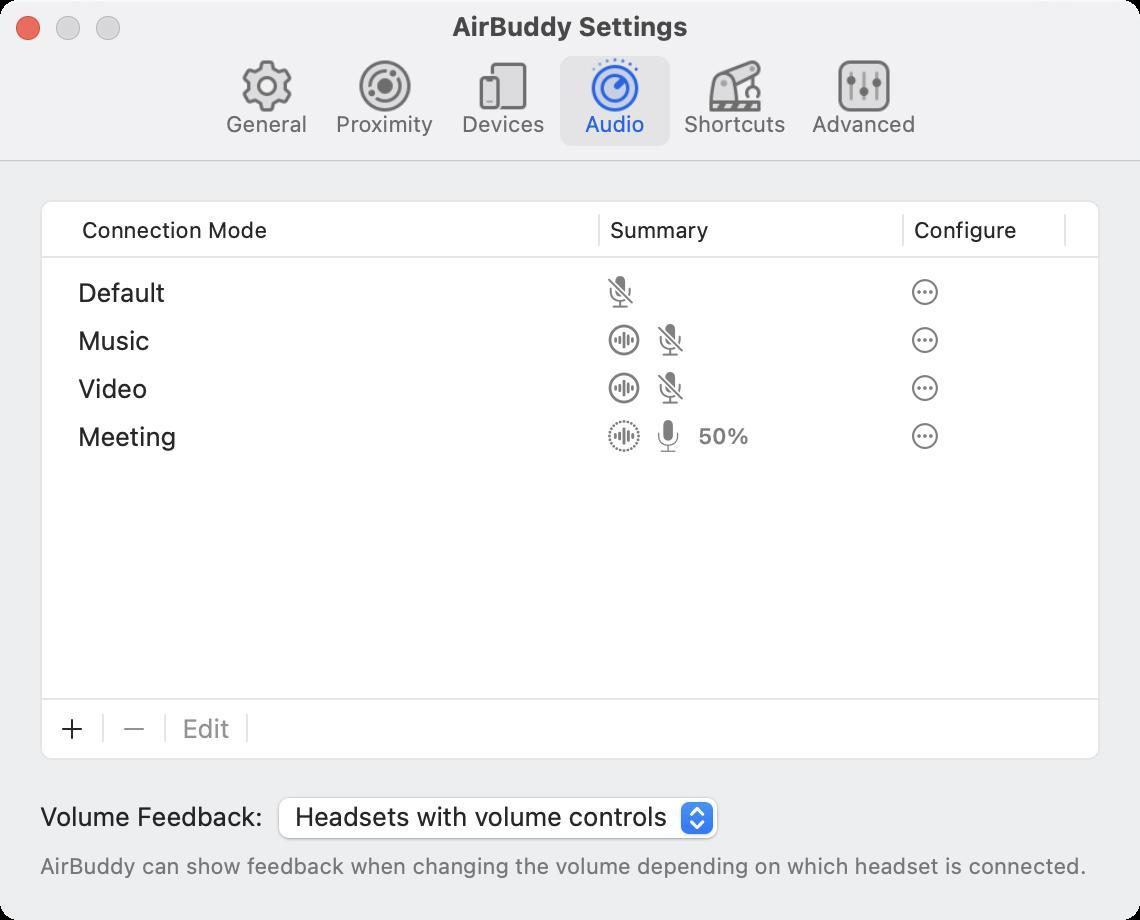
Accessibility tree:
{"name": "AirBuddy_Settings", "role": "AXWindow", "description": null, "role_description": "standard window", "value": null, "position": "506.00;237.00", "size": "570;460", "children": [{"name": null, "role": "AXGroup", "description": null, "role_description": "group", "value": null, "position": "0.00;80.00", "size": "570;380", "children": [{"name": null, "role": "AXGroup", "description": null, "role_description": "group", "value": null, "position": "20.00;100.00", "size": "530;280", "children": [{"name": null, "role": "AXGroup", "description": null, "role_description": "group", "value": null, "position": "21.00;349.00", "size": "528;30", "children": []}, {"name": "", "role": "AXButton", "description": "New connection mode", "role_description": "button", "value": null, "position": "21.00;349.00", "size": "30;30", "children": []}, {"name": "", "role": "AXButton", "description": "Delete connection mode", "role_description": "button", "value": null, "position": "52.00;349.00", "size": "30;30", "children": []}, {"name": "Edit", "role": "AXButton", "description": "Edit", "role_description": "button", "value": null, "position": "83.00;349.00", "size": "40;30", "children": []}, {"name": null, "role": "AXScrollArea", "description": null, "role_description": "scroll area", "value": null, "position": "21.00;101.00", "size": "528;248", "children": [{"name": null, "role": "AXTable", "description": "Connection modes", "role_description": "table", "value": null, "position": "21.00;129.00", "size": "528;220", "children": [{"name": null, "role": "AXRow", "description": null, "role_description": "table row", "value": null, "position": "21.00;134.00", "size": "528;24", "children": [{"name": null, "role": "AXCell", "description": null, "role_description": "cell", "value": null, "position": "37.00;135.00", "size": "261;22", "children": [{"name": null, "role": "AXStaticText", "description": null, "role_description": "text", "value": "Default", "position": "37.00;138.00", "size": "263;16", "children": []}]}, {"name": null, "role": "AXCell", "description": null, "role_description": "cell", "value": null, "position": "301.00;135.00", "size": "149;22", "children": [{"name": null, "role": "AXImage", "description": "Microphone Input Disabled", "role_description": "image", "value": null, "position": "304.00;138.00", "size": "13;16", "children": []}]}, {"name": null, "role": "AXCell", "description": null, "role_description": "cell", "value": null, "position": "453.00;135.00", "size": "74;22", "children": [{"name": "", "role": "AXButton", "description": "Configure connection mode", "role_description": "button", "value": null, "position": "455.00;131.50", "size": "15;29", "children": []}]}]}, {"name": null, "role": "AXRow", "description": null, "role_description": "table row", "value": null, "position": "21.00;158.00", "size": "528;24", "children": [{"name": null, "role": "AXCell", "description": null, "role_description": "cell", "value": null, "position": "37.00;159.00", "size": "261;22", "children": [{"name": null, "role": "AXStaticText", "description": null, "role_description": "text", "value": "Music", "position": "37.00;162.00", "size": "263;16", "children": []}]}, {"name": null, "role": "AXCell", "description": null, "role_description": "cell", "value": null, "position": "301.00;159.00", "size": "149;22", "children": [{"name": null, "role": "AXImage", "description": "Noise Cancellation", "role_description": "image", "value": null, "position": "304.00;162.00", "size": "16;16", "children": []}, {"name": null, "role": "AXImage", "description": "Microphone Input Disabled", "role_description": "image", "value": null, "position": "329.00;162.00", "size": "13;16", "children": []}]}, {"name": null, "role": "AXCell", "description": null, "role_description": "cell", "value": null, "position": "453.00;159.00", "size": "74;22", "children": [{"name": "", "role": "AXButton", "description": "Configure connection mode", "role_description": "button", "value": null, "position": "455.00;155.50", "size": "15;29", "children": []}]}]}, {"name": null, "role": "AXRow", "description": null, "role_description": "table row", "value": null, "position": "21.00;182.00", "size": "528;24", "children": [{"name": null, "role": "AXCell", "description": null, "role_description": "cell", "value": null, "position": "37.00;183.00", "size": "261;22", "children": [{"name": null, "role": "AXStaticText", "description": null, "role_description": "text", "value": "Video", "position": "37.00;186.00", "size": "263;16", "children": []}]}, {"name": null, "role": "AXCell", "description": null, "role_description": "cell", "value": null, "position": "301.00;183.00", "size": "149;22", "children": [{"name": null, "role": "AXImage", "description": "Noise Cancellation", "role_description": "image", "value": null, "position": "304.00;186.00", "size": "16;16", "children": []}, {"name": null, "role": "AXImage", "description": "Microphone Input Disabled", "role_description": "image", "value": null, "position": "329.00;186.00", "size": "13;16", "children": []}]}, {"name": null, "role": "AXCell", "description": null, "role_description": "cell", "value": null, "position": "453.00;183.00", "size": "74;22", "children": [{"name": "", "role": "AXButton", "description": "Configure connection mode", "role_description": "button", "value": null, "position": "455.00;179.50", "size": "15;29", "children": []}]}]}, {"name": null, "role": "AXRow", "description": null, "role_description": "table row", "value": null, "position": "21.00;206.00", "size": "528;24", "children": [{"name": null, "role": "AXCell", "description": null, "role_description": "cell", "value": null, "position": "37.00;207.00", "size": "261;22", "children": [{"name": null, "role": "AXStaticText", "description": null, "role_description": "text", "value": "Meeting", "position": "37.00;210.00", "size": "263;16", "children": []}]}, {"name": null, "role": "AXCell", "description": null, "role_description": "cell", "value": null, "position": "301.00;207.00", "size": "149;22", "children": [{"name": null, "role": "AXImage", "description": "Transparency", "role_description": "image", "value": null, "position": "304.00;210.00", "size": "16;16", "children": []}, {"name": null, "role": "AXImage", "description": "Microphone Input Enabled", "role_description": "image", "value": null, "position": "329.00;210.00", "size": "11;16", "children": []}, {"name": null, "role": "AXStaticText", "description": "Set volume to 50%", "role_description": "text", "value": "50%", "position": "347.00;211.00", "size": "30;14", "children": []}]}, {"name": null, "role": "AXCell", "description": null, "role_description": "cell", "value": null, "position": "453.00;207.00", "size": "74;22", "children": [{"name": "", "role": "AXButton", "description": "Configure connection mode", "role_description": "button", "value": null, "position": "455.00;203.50", "size": "15;29", "children": []}]}]}, {"name": null, "role": "AXColumn", "description": null, "role_description": "column", "value": null, "position": "31.00;129.00", "size": "269;220", "children": []}, {"name": null, "role": "AXColumn", "description": null, "role_description": "column", "value": null, "position": "300.00;129.00", "size": "152;220", "children": []}, {"name": null, "role": "AXColumn", "description": null, "role_description": "column", "value": null, "position": "452.00;129.00", "size": "81;220", "children": []}, {"name": null, "role": "AXGroup", "description": null, "role_description": "group", "value": null, "position": "21.00;101.00", "size": "528;28", "children": [{"name": "Connection_Mode", "role": "AXButton", "description": null, "role_description": "sort button", "value": null, "position": "31.00;101.00", "size": "269;28", "children": []}, {"name": "Summary", "role": "AXButton", "description": null, "role_description": "sort button", "value": null, "position": "300.00;101.00", "size": "152;28", "children": []}, {"name": "Configure", "role": "AXButton", "description": null, "role_description": "sort button", "value": null, "position": "452.00;101.00", "size": "81;28", "children": []}]}]}]}]}, {"name": null, "role": "AXStaticText", "description": null, "role_description": "text", "value": "Volume Feedback:", "position": "18.00;400.00", "size": "116;16", "children": []}, {"name": null, "role": "AXPopUpButton", "description": null, "role_description": "pop up button", "value": "Headsets with volume controls", "position": "136.50;398.00", "size": "226;25", "children": []}, {"name": null, "role": "AXStaticText", "description": null, "role_description": "text", "value": "AirBuddy can show feedback when changing the volume depending on which headset is connected.", "position": "18.00;426.00", "size": "528;14", "children": []}]}, {"name": null, "role": "AXToolbar", "description": null, "role_description": "toolbar", "value": null, "position": "0.00;28.00", "size": "570;52", "children": [{"name": "General", "role": "AXButton", "description": null, "role_description": "button", "value": null, "position": "106.00;28.00", "size": "55;52", "children": []}, {"name": "Proximity", "role": "AXButton", "description": null, "role_description": "button", "value": null, "position": "162.00;28.00", "size": "61;52", "children": []}, {"name": "Devices", "role": "AXButton", "description": null, "role_description": "button", "value": null, "position": "224.00;28.00", "size": "55;52", "children": []}, {"name": "Audio", "role": "AXButton", "description": null, "role_description": "button", "value": null, "position": "280.00;28.00", "size": "55;52", "children": []}, {"name": "Shortcuts", "role": "AXButton", "description": null, "role_description": "button", "value": null, "position": "336.00;28.00", "size": "63;52", "children": []}, {"name": "Advanced", "role": "AXButton", "description": null, "role_description": "button", "value": null, "position": "400.00;28.00", "size": "64;52", "children": []}]}, {"name": null, "role": "AXButton", "description": null, "role_description": "close button", "value": null, "position": "7.00;6.00", "size": "14;16", "children": []}, {"name": null, "role": "AXButton", "description": null, "role_description": "zoom button", "value": null, "position": "47.00;6.00", "size": "14;16", "children": [{"name": null, "role": "AXGroup", "description": null, "role_description": "group", "value": null, "position": "47.00;6.00", "size": "14;16", "children": [{"name": null, "role": "AXGroup", "description": null, "role_description": "group", "value": null, "position": "47.00;6.00", "size": "14;16", "children": []}]}]}, {"name": null, "role": "AXButton", "description": null, "role_description": "minimize button", "value": null, "position": "27.00;6.00", "size": "14;16", "children": []}, {"name": null, "role": "AXStaticText", "description": null, "role_description": "text", "value": "AirBuddy Settings", "position": "224.00;5.00", "size": "122;16", "children": []}]}